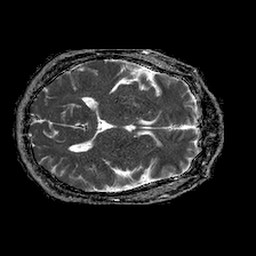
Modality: ADC
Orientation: axial
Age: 54
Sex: male
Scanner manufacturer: philips
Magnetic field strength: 1.5 T
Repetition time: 4.6 s
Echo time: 0.08631 s